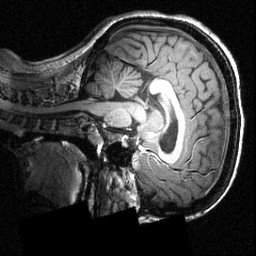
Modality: T1w
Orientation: sagittal
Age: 22
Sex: female
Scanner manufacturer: siemens
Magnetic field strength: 3.951 T
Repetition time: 1.5 s
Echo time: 0.00335 s